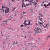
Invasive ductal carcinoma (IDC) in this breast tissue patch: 1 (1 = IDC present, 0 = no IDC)